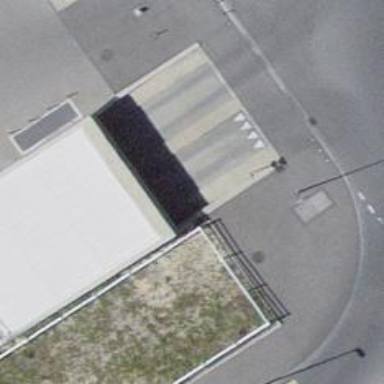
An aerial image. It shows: Charging station.